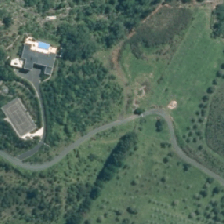
Land cover: manuka_kanuka